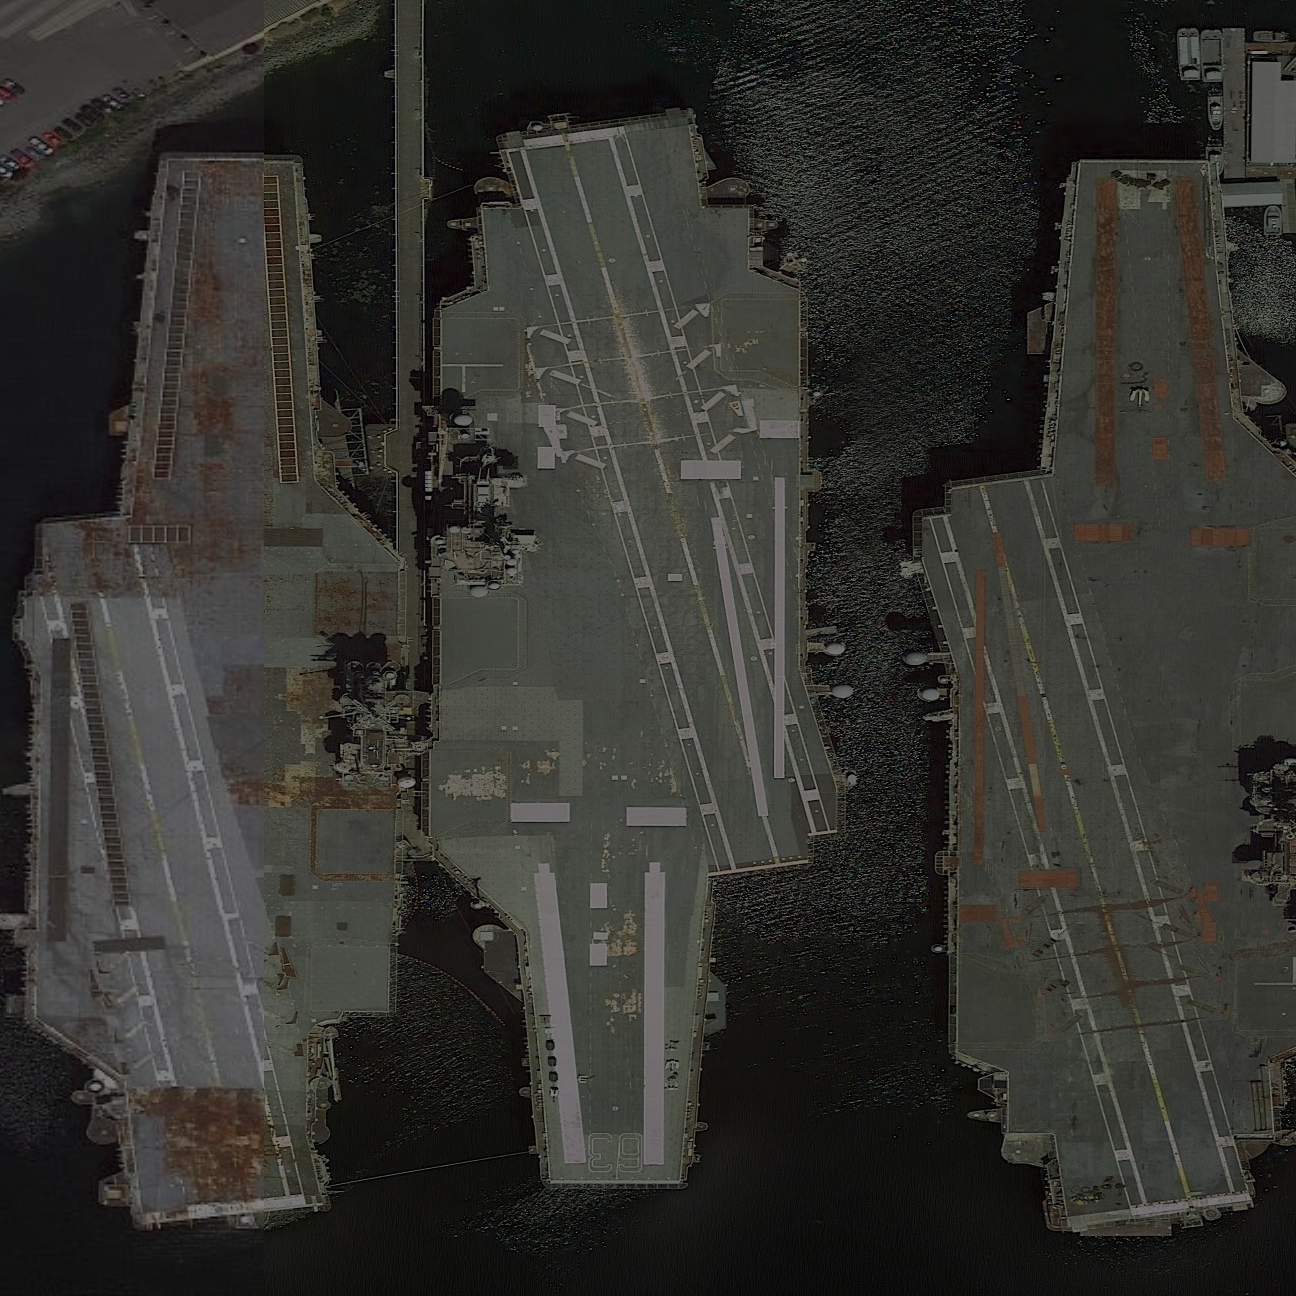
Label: aircraft_carrier